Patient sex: M
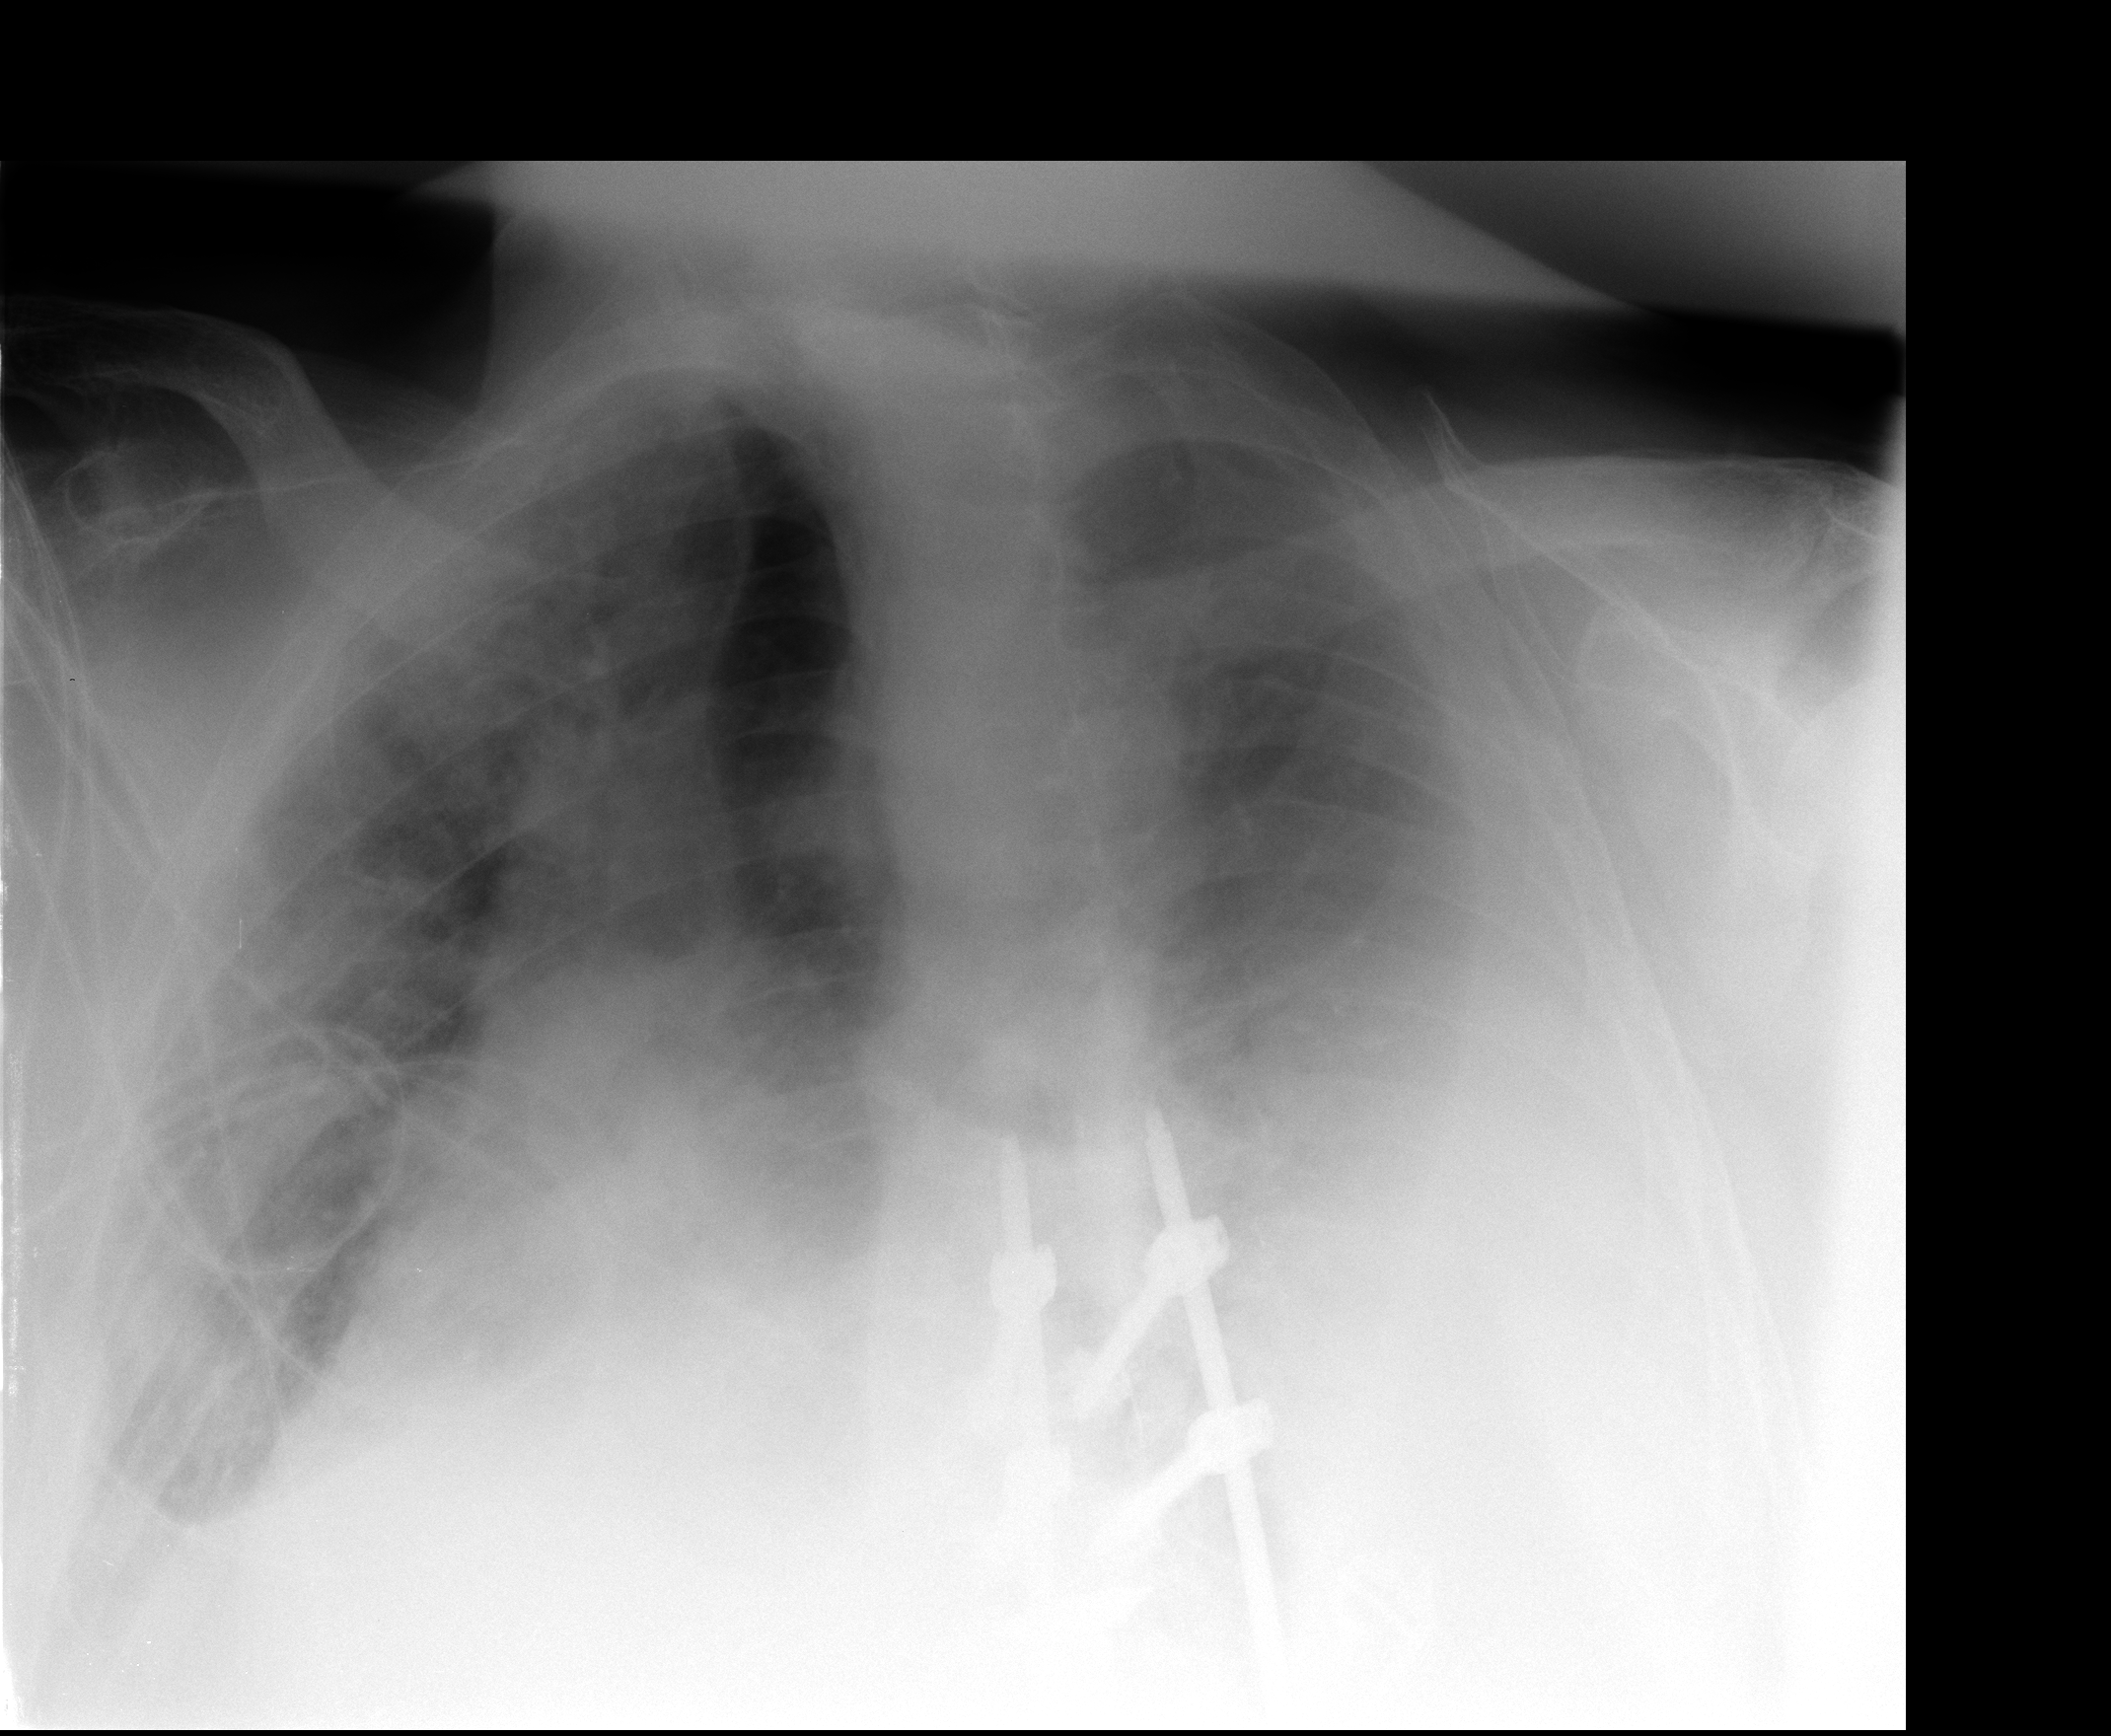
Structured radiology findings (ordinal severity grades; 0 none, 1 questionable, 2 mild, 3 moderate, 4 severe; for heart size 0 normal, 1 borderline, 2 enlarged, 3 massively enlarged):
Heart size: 2
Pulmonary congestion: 2
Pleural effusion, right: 0
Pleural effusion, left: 4
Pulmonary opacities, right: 3
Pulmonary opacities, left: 1
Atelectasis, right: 2
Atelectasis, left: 3